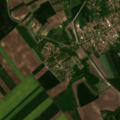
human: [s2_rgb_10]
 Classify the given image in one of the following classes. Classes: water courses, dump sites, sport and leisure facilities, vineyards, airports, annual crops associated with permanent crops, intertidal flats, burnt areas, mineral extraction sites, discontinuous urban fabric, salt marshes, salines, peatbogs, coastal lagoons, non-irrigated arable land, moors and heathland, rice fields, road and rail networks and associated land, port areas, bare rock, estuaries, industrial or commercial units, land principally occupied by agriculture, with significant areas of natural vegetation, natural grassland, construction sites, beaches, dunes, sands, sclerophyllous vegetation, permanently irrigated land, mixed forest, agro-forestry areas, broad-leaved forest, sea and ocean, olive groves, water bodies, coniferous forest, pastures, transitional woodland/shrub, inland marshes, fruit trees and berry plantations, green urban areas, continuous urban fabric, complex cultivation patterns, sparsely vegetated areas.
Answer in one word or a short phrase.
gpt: discontinuous urban fabric, non-irrigated arable land, land principally occupied by agriculture, with significant areas of natural vegetation